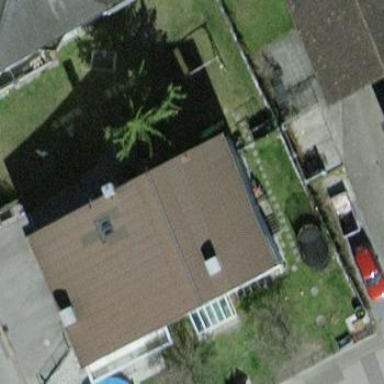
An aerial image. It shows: Detached building.